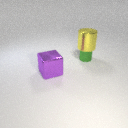
large yellow metal cylinder above small green metal cylinder